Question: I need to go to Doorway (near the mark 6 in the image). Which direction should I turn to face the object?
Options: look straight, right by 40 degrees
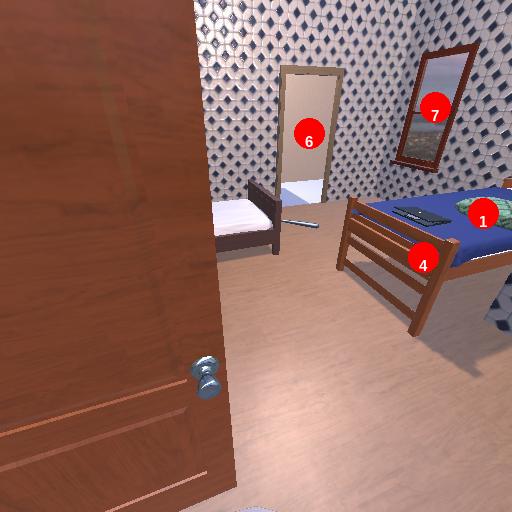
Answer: look straight